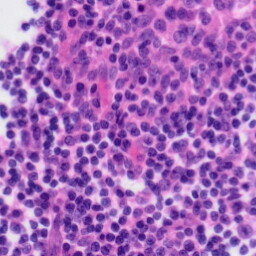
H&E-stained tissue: Tonsil